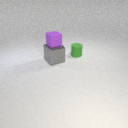
small purple rubber cube above large gray metal cube